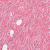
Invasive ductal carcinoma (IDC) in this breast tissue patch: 0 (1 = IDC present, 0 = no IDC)